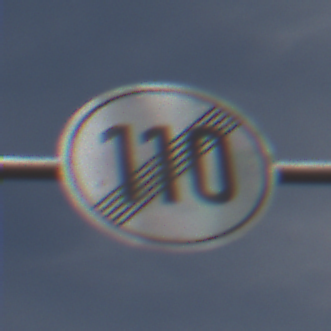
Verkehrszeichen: EndeGeschwindigkeit110
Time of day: Midday
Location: Outdoor (Nature)
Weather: PartlyCloudy
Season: NotSpecified
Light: Natural